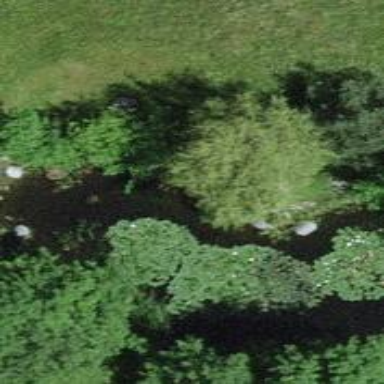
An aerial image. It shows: Peaceful pond surrounded by nature.